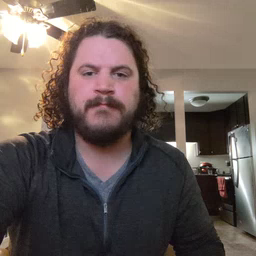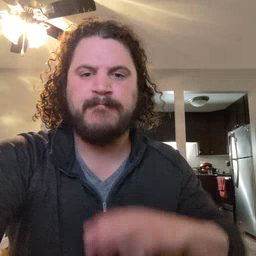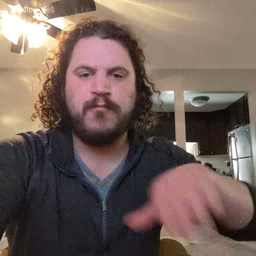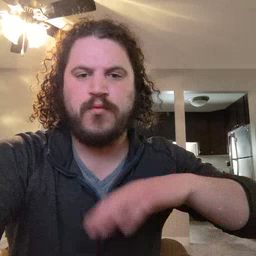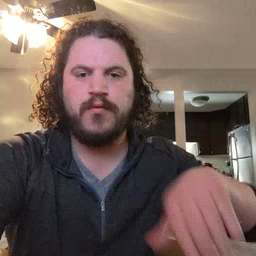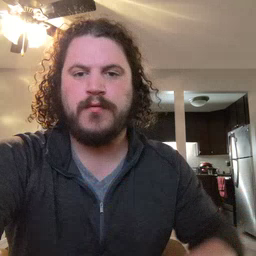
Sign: pool